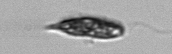
Label: Euglena